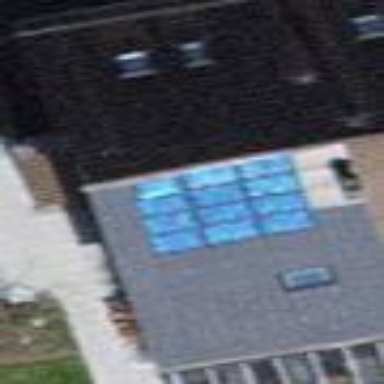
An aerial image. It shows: Building with tiled roof.